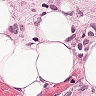
Metastatic tissue present: yes